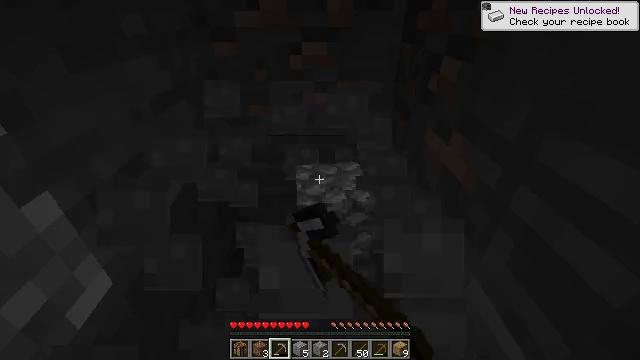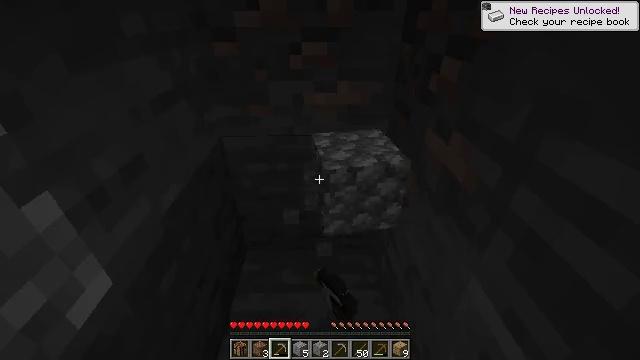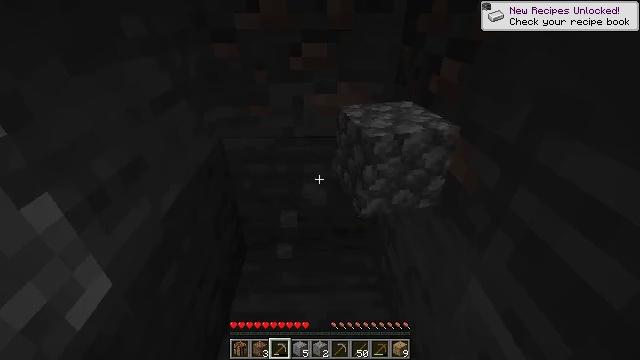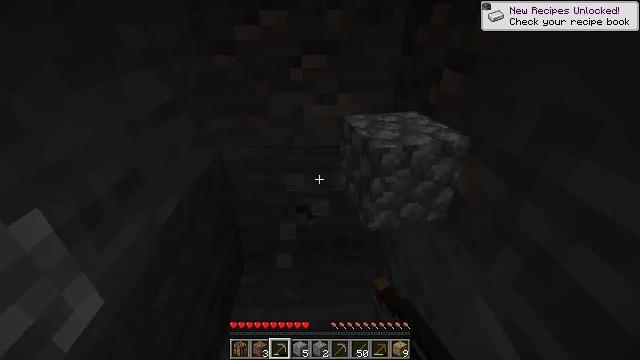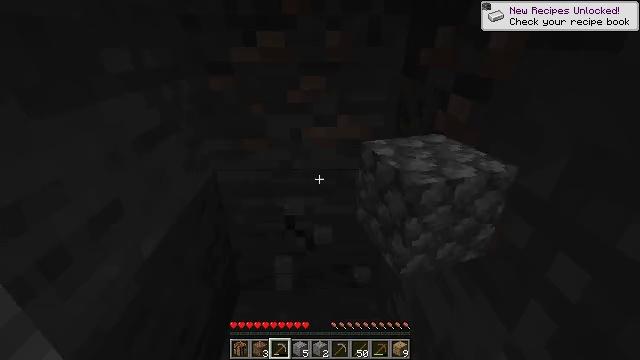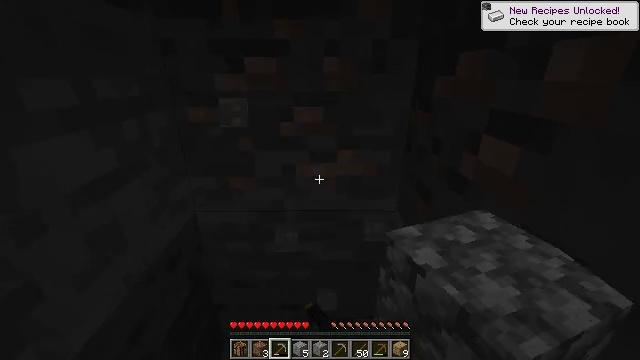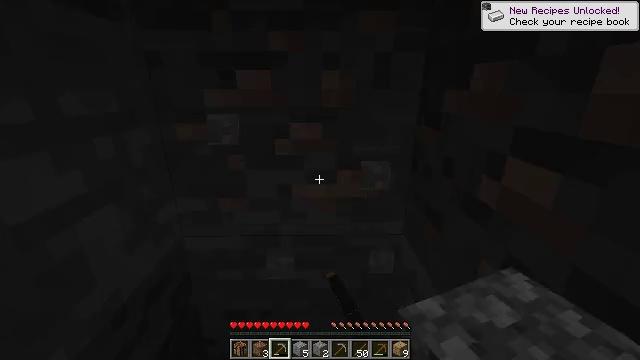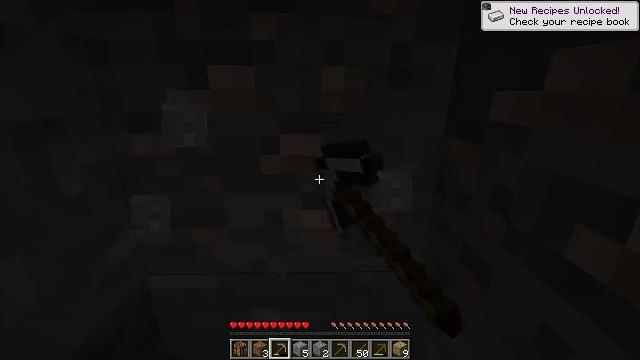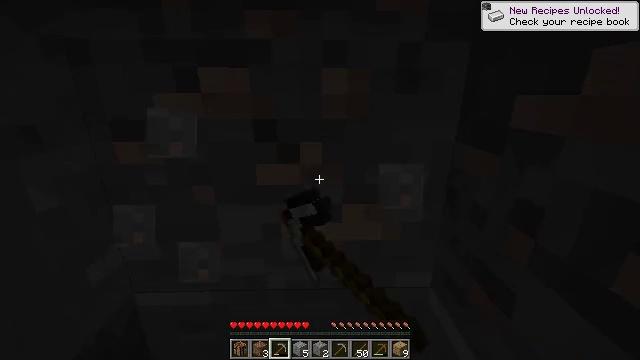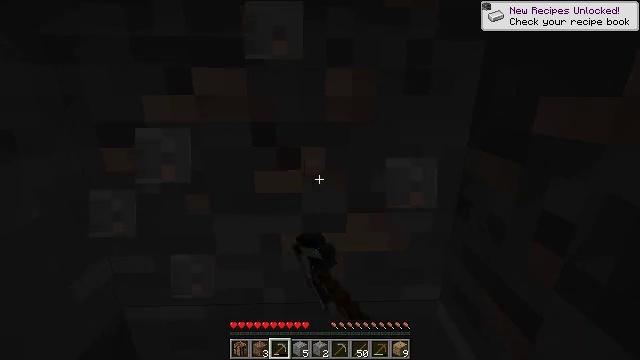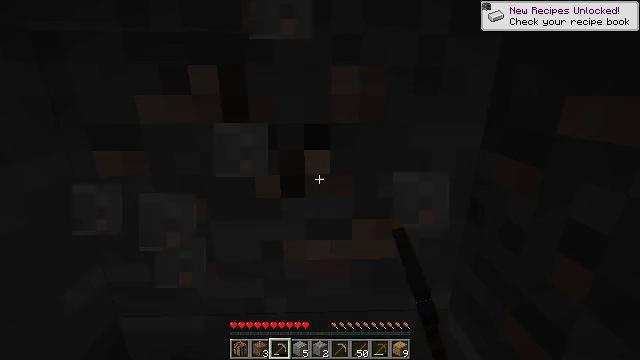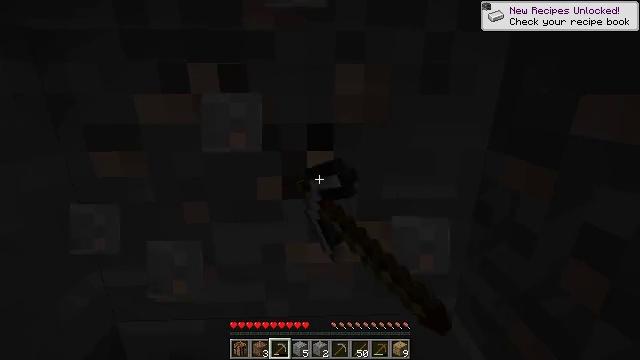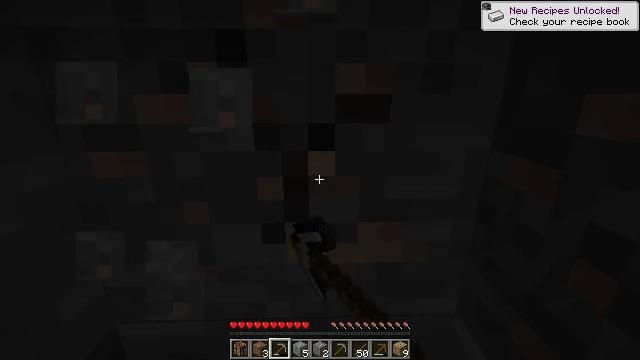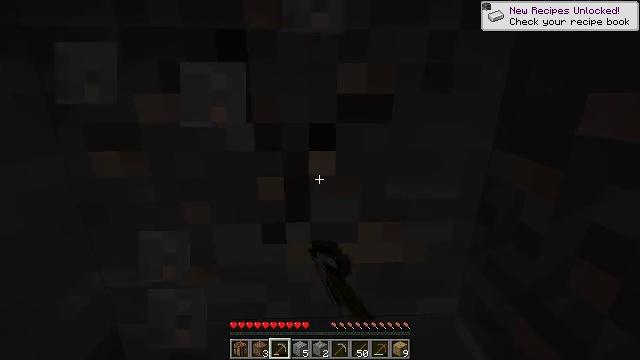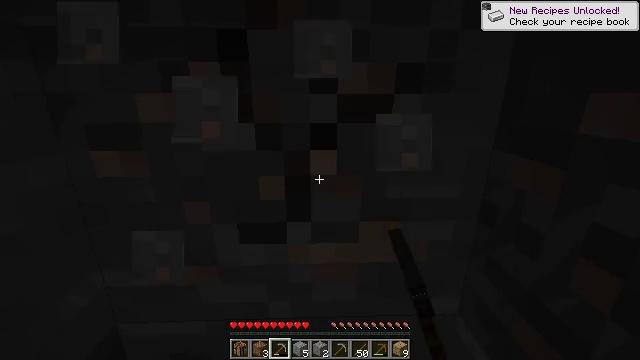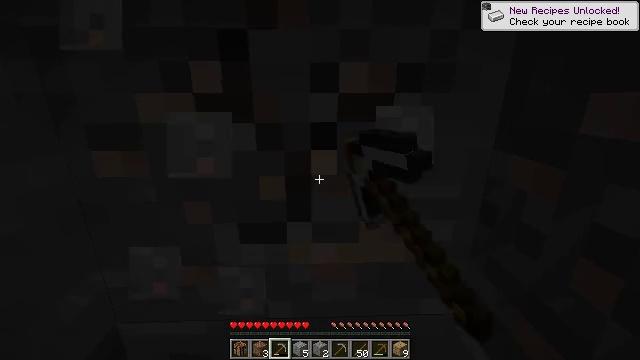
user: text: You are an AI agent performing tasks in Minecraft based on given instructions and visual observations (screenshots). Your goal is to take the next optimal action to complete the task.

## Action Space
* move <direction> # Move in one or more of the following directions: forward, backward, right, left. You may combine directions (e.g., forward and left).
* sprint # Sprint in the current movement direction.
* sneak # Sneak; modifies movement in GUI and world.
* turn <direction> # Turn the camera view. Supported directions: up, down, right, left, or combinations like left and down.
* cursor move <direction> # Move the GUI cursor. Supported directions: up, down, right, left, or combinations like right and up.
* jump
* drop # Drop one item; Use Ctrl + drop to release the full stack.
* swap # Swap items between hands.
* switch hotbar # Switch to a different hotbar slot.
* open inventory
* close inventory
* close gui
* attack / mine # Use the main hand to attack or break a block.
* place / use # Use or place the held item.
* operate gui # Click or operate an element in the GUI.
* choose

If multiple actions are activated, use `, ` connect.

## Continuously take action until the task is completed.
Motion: motion action
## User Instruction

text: Break the iron ore with a tool.
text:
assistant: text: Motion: attack / mine
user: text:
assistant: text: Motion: attack / mine
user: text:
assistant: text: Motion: move forward, turn up, attack / mine
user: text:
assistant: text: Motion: move forward, turn up, attack / mine
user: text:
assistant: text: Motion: move forward, turn up, attack / mine
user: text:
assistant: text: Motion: move forward, turn up, attack / mine
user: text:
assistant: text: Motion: attack / mine
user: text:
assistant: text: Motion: attack / mine
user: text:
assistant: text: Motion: attack / mine
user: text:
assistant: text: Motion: attack / mine
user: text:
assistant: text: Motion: attack / mine
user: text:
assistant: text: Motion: attack / mine
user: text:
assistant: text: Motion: attack / mine
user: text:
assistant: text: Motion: attack / mine
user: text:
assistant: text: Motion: attack / mine
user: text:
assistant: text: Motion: attack / mine
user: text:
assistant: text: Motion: attack / mine
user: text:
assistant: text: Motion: attack / mine
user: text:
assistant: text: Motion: attack / mine
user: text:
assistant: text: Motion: attack / mine
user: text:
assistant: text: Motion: attack / mine
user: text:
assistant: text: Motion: attack / mine
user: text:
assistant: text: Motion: attack / mine
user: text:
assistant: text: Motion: attack / mine
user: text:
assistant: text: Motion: attack / mine
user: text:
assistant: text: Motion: attack / mine
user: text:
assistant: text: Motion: attack / mine
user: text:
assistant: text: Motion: attack / mine
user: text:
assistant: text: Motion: attack / mine
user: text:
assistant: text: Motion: attack / mine